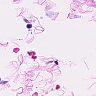
Metastatic tissue present: no